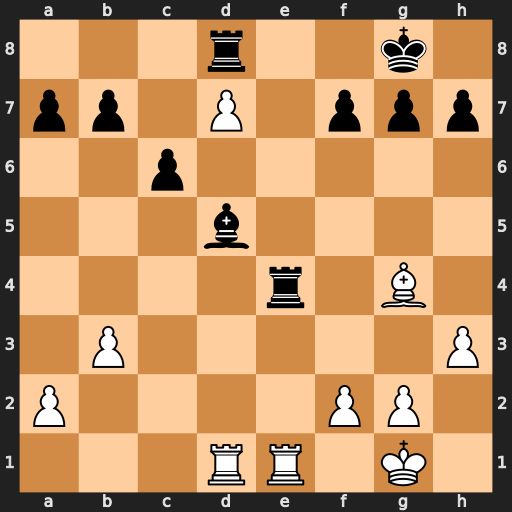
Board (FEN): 3r2k1/pp1P1ppp/2p5/3b4/4r1B1/1P5P/P4PP1/3RR1K1
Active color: w
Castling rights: -
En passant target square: -
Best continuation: Rxe4 Bxe4 Re1 Kf8 Rxe4